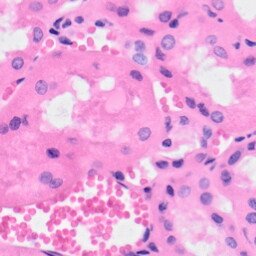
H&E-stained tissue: Kidney